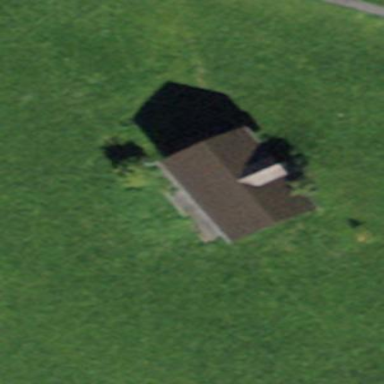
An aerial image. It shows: Barn.